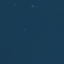
Land use / land cover class: SeaLake